Question: I'm trying to build a "multi-headed CNN model" so each head is a branch taking in individual multi variant time series Data.
What is not clear to me how to handle the "fit" method or in other words how to properly prepare the y_train. There are 2 classes 0 and 1 for the label
The current architecture is as shown here.

the goal is to predict one time_step ahead
input shapes are:
'''
A Training Data (1, 903155, 5)
B Training Data (1, 903116, 5)
C Training Data (1, 902996, 5)
'''
label shapes:
'''
y_train (903155, 1)
'''
when doing:
'history = model.fit(x = [A,B,C], y = y_in)'
than i get:
'Input arrays should have the same number of samples as target arrays. Found 1 input samples and 903155 target samples.'
reshaping y_in to (1, 903155) results in:
'''
expected dense_5 (see image) to have shape (1,) but got array with shape (903155,)
'''
strange is that yield results
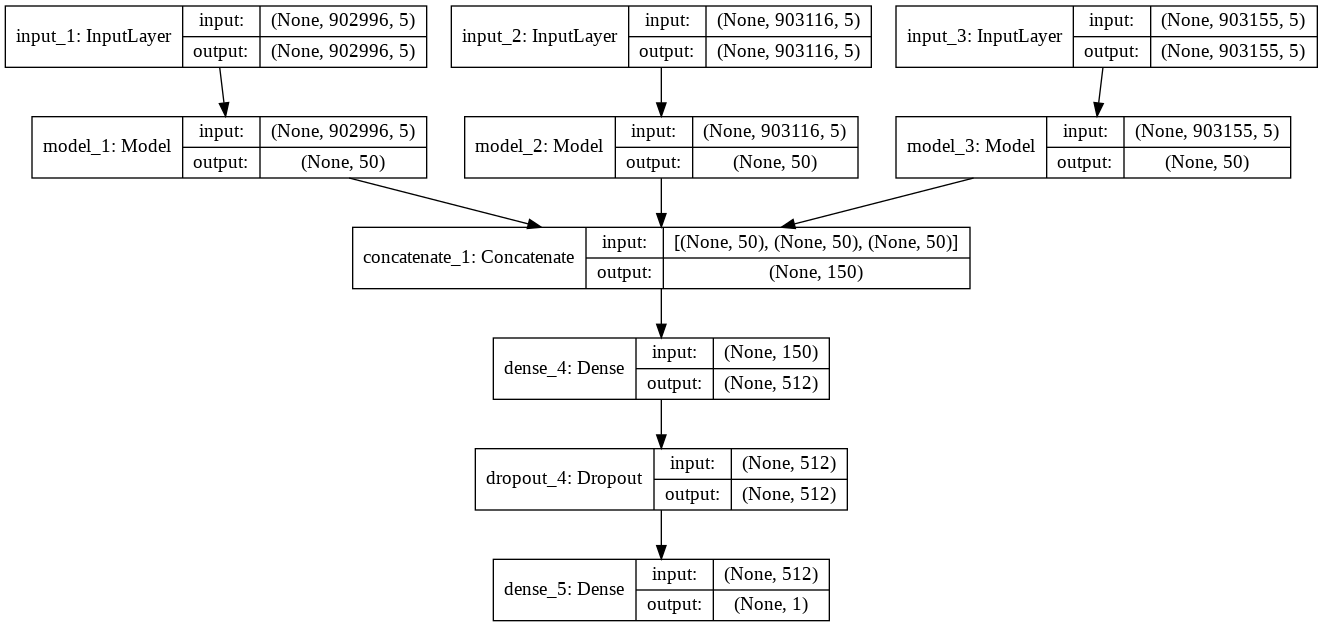
Answer: After some digging I found the answer as OverLordGoldDragon mentioned the input and output shape was not correct.
A 1d Conv expect the input data always as:
so in my case (1, 903155, 5) --> (903155, 1, 5)